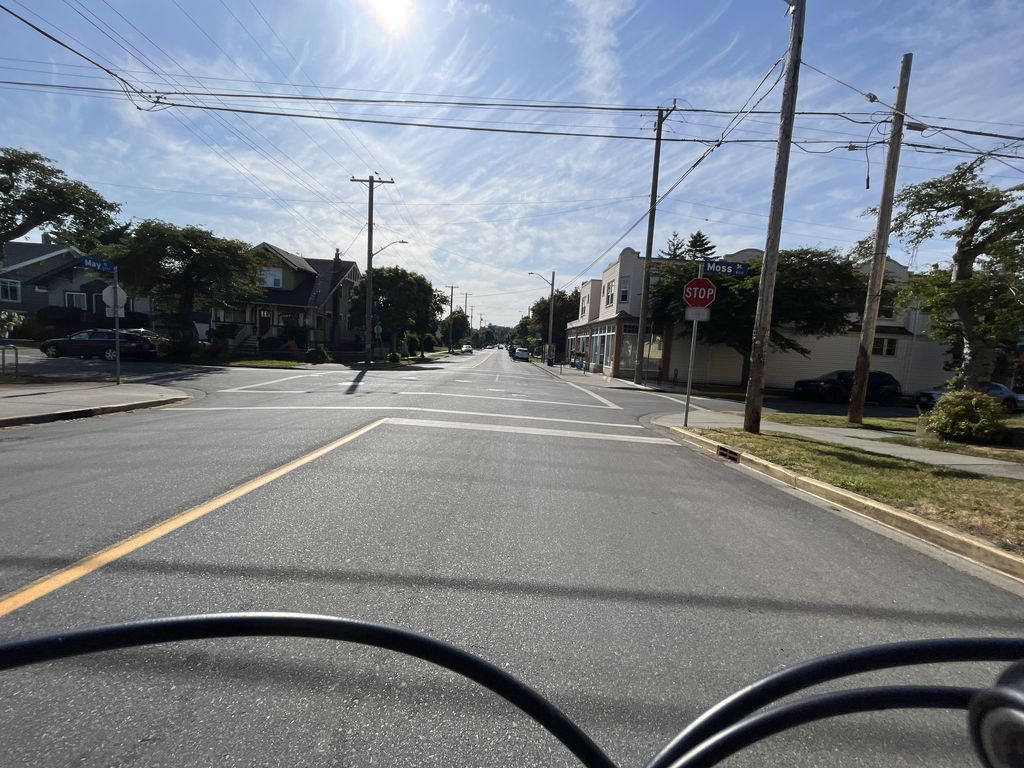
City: victoria